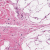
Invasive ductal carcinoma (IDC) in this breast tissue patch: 0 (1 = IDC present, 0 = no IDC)